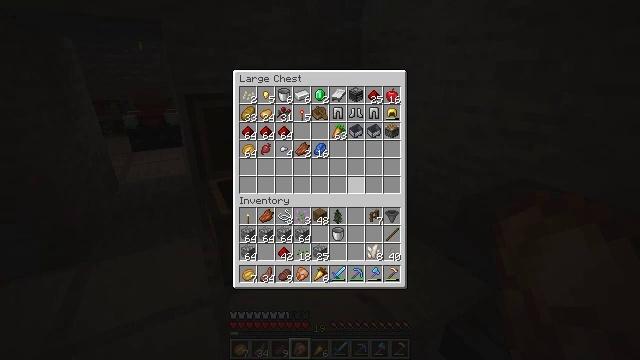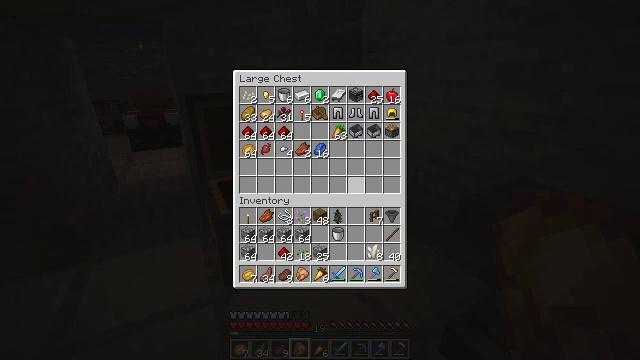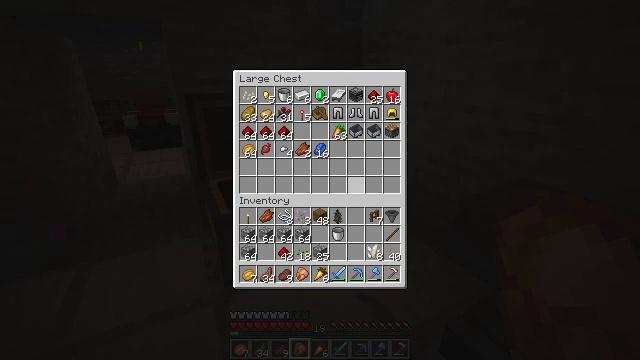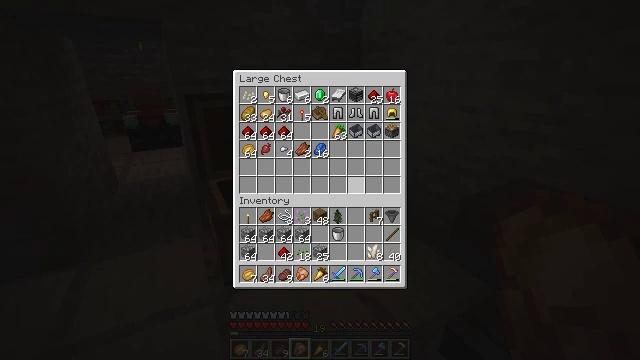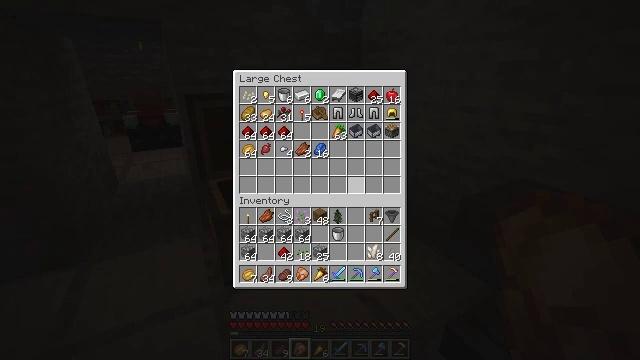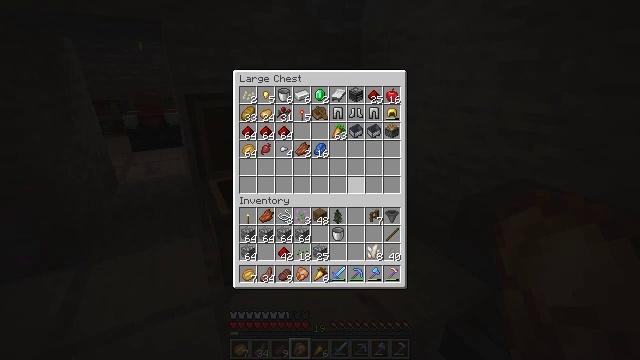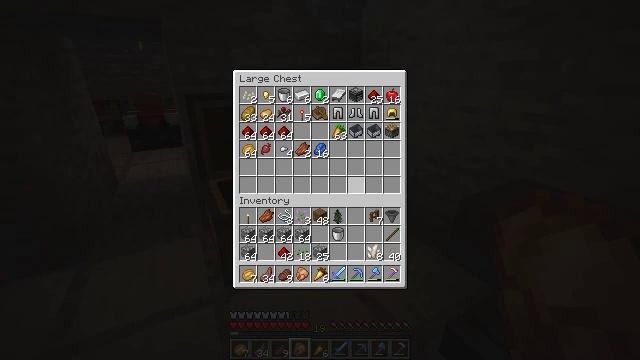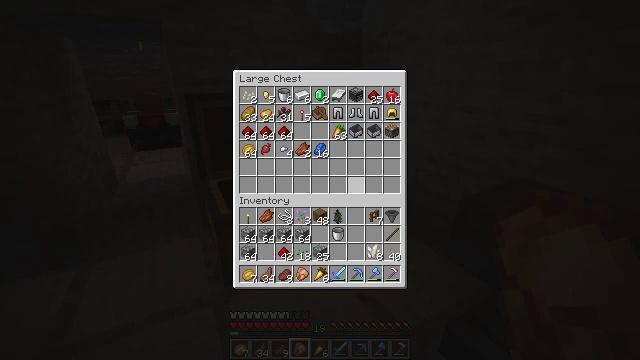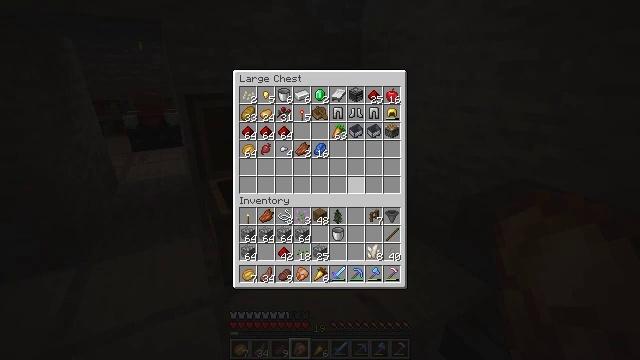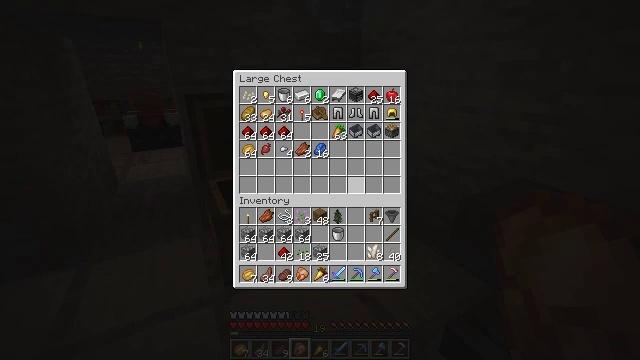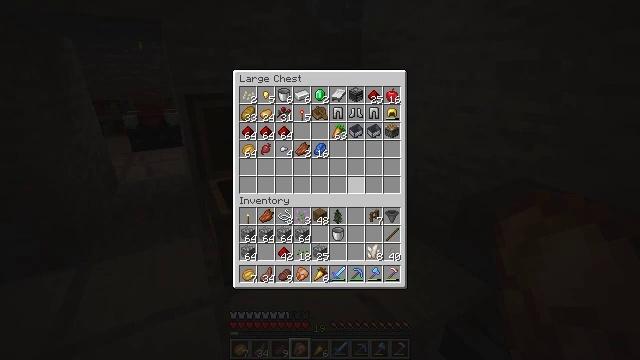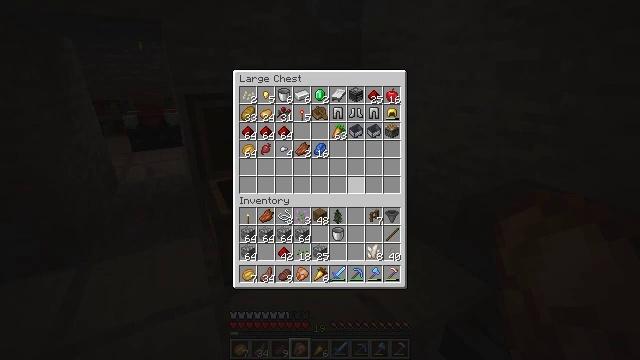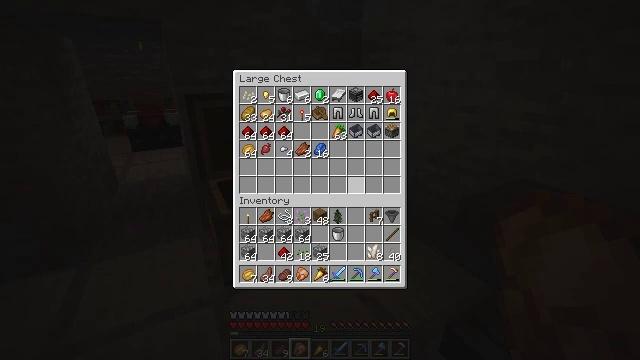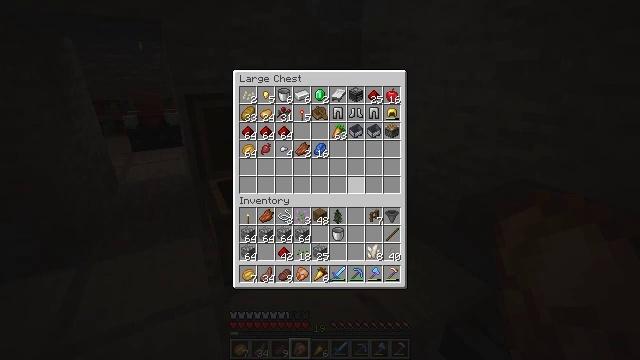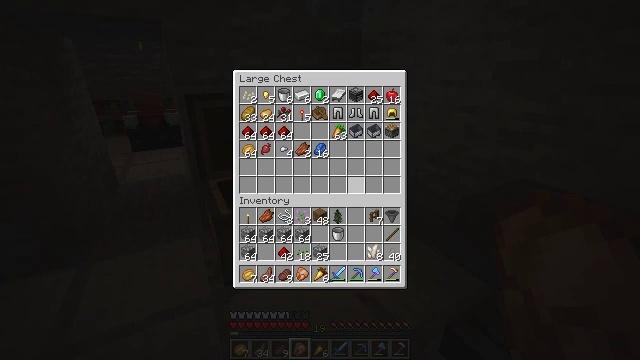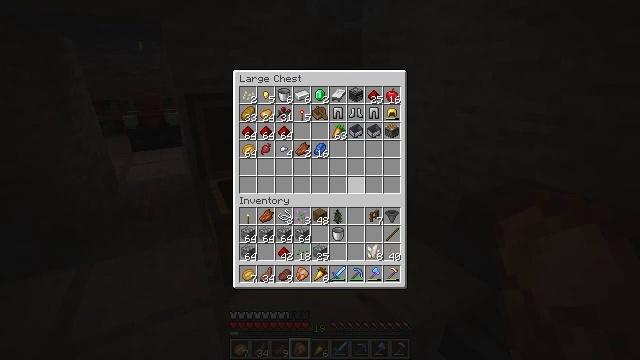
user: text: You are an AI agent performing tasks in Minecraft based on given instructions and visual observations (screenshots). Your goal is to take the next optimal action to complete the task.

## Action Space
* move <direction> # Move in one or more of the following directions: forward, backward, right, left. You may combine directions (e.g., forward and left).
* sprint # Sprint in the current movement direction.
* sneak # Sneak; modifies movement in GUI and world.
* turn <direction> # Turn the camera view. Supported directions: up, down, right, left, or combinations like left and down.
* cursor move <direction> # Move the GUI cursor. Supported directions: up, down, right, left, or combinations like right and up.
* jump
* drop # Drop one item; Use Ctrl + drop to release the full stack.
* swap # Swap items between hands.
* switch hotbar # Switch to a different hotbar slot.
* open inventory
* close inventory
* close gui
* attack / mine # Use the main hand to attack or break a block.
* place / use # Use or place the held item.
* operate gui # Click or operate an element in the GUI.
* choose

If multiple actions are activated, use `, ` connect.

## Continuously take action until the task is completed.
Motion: motion action
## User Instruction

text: Get wheat from the farmland.
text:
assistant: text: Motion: no_op
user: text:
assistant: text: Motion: no_op
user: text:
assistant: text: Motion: no_op
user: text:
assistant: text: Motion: no_op
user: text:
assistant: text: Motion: no_op
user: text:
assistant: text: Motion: no_op
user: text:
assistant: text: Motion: no_op
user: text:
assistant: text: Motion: no_op
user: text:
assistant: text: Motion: no_op
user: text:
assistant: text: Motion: no_op
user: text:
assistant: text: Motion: no_op
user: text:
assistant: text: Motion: no_op
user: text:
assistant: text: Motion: no_op
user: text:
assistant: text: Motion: no_op
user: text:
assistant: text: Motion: no_op
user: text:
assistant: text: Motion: no_op
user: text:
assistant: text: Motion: no_op
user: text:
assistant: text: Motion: no_op
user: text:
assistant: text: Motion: no_op
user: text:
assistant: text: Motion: no_op
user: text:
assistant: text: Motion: no_op
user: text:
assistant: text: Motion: no_op
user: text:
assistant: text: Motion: no_op
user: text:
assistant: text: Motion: no_op
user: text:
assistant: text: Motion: no_op
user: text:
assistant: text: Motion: no_op
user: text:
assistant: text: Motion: no_op
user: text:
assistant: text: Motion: no_op
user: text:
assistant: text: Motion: no_op
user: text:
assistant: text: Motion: no_op